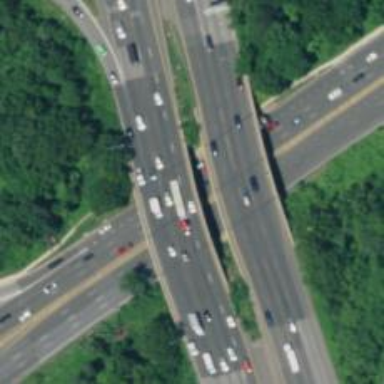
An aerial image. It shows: Motorway junction.